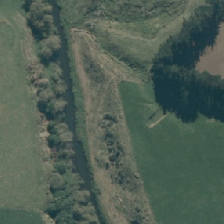
Land cover: deciduous_hardwood